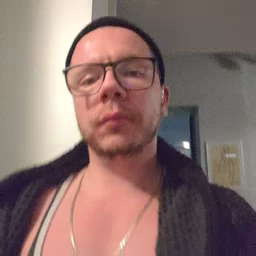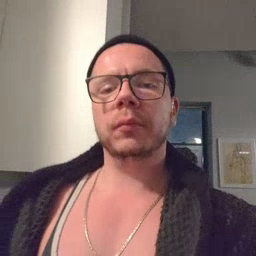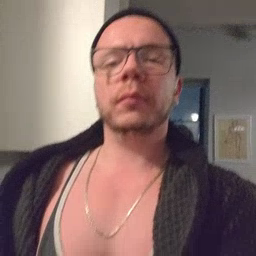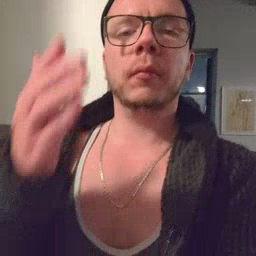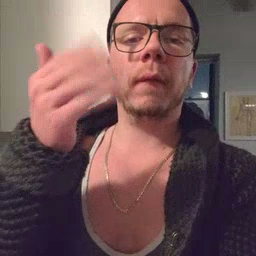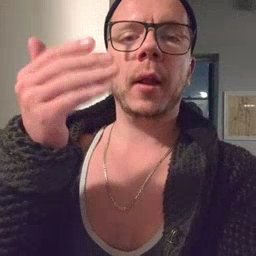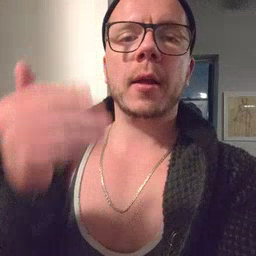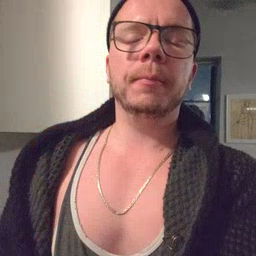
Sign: flag